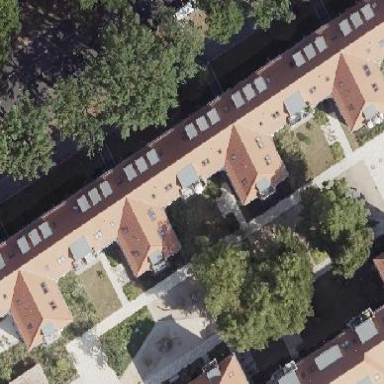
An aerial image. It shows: Gabled roof apartments building.